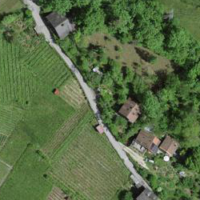
EUNIS habitat code: 40
Species observed at this site:
Aster alpinus
Geranium robertianum
Sempervivum montanum